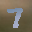
Label: 7